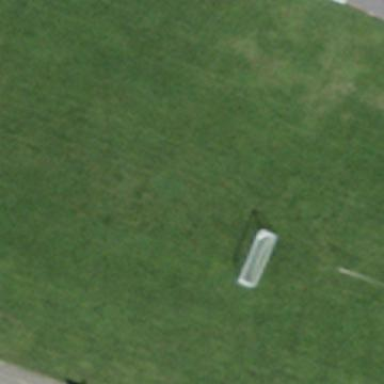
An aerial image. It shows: Soccer pitch for leisureland activities.